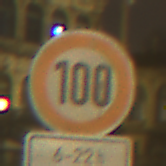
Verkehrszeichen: Geschwindigkeit100
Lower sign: ZeitangabenMitBeschraenkungAufWochentage4
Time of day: Night
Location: Outdoor (Urban)
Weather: Overcast
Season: NotSpecified
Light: Artificial